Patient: sex M, age 47
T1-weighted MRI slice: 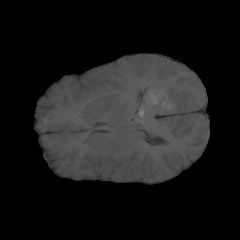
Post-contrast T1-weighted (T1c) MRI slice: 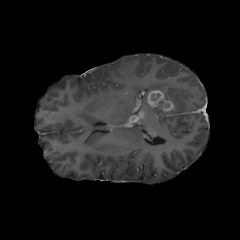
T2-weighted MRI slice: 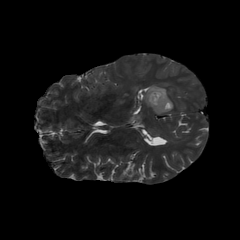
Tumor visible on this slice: yes
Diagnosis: Glioblastoma, IDH-wildtype
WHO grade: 4